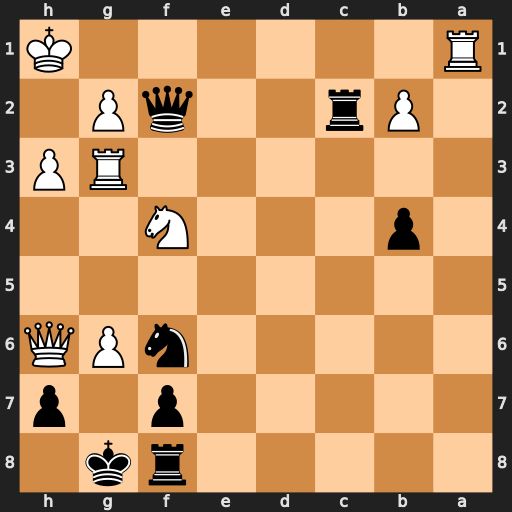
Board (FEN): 5rk1/5p1p/5nPQ/8/1p3N2/6RP/1Pr2qP1/R6K
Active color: b
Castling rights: -
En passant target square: -
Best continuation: Qxg3 gxf7+ Kxf7 Qxf6+ Kxf6